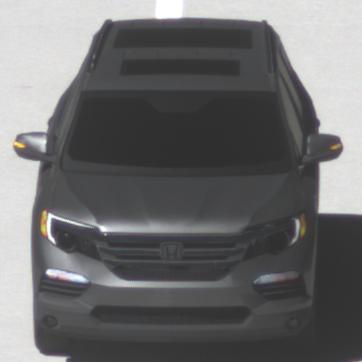
Make: Honda
Model: Pilot
Detailed model: 3
Model produced from: 2015
Model produced until: 2022
Doors: 5
Color: gray
Road condition: wet road
Daytime: midday
Contrast: high contrast